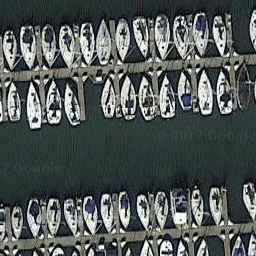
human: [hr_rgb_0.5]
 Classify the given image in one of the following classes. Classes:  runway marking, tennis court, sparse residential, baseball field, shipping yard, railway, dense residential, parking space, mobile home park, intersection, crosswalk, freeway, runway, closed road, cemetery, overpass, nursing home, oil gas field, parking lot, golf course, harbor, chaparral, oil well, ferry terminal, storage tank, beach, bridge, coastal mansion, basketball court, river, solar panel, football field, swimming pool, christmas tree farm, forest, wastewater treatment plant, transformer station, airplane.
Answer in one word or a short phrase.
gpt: harbor